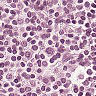
Metastatic tissue present: no